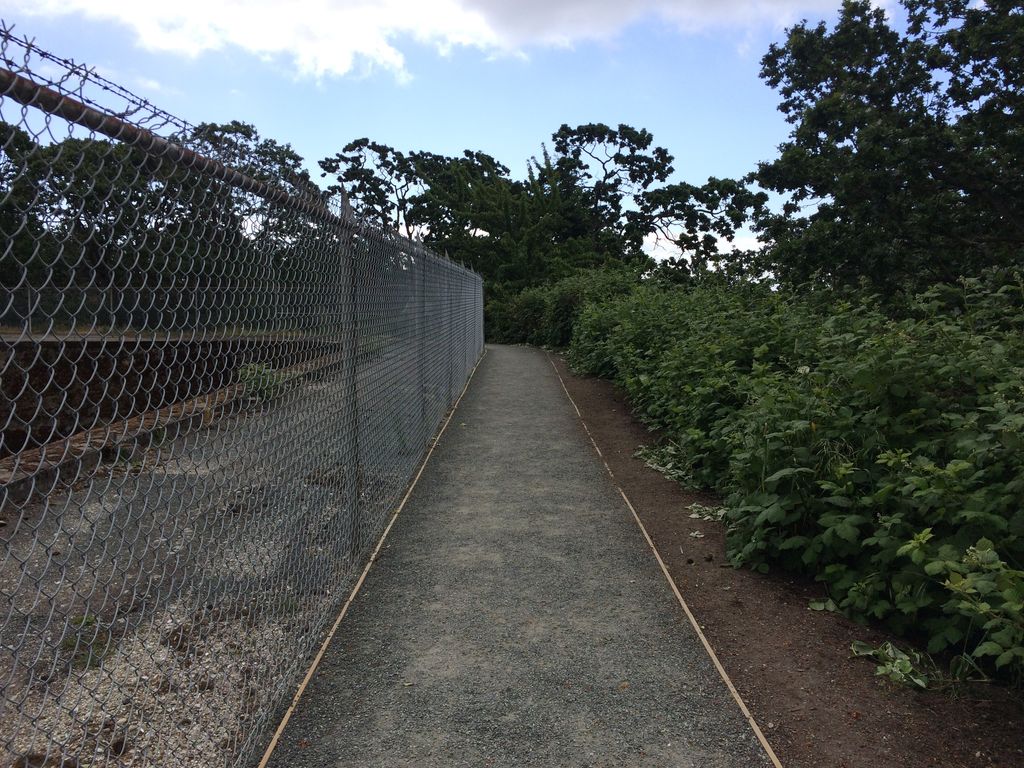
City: victoria